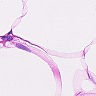
Metastatic tissue present: no